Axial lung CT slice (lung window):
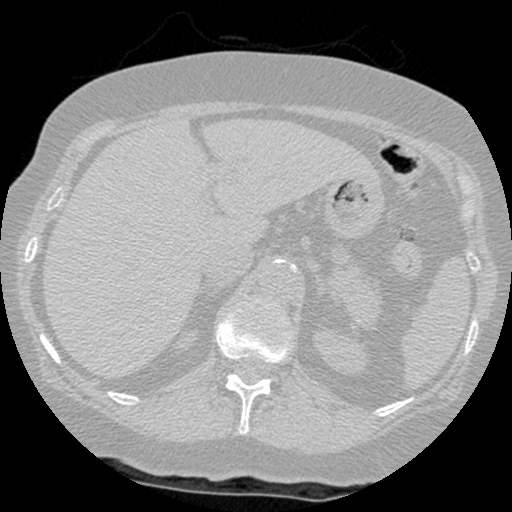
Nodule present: no